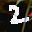
Label: 2